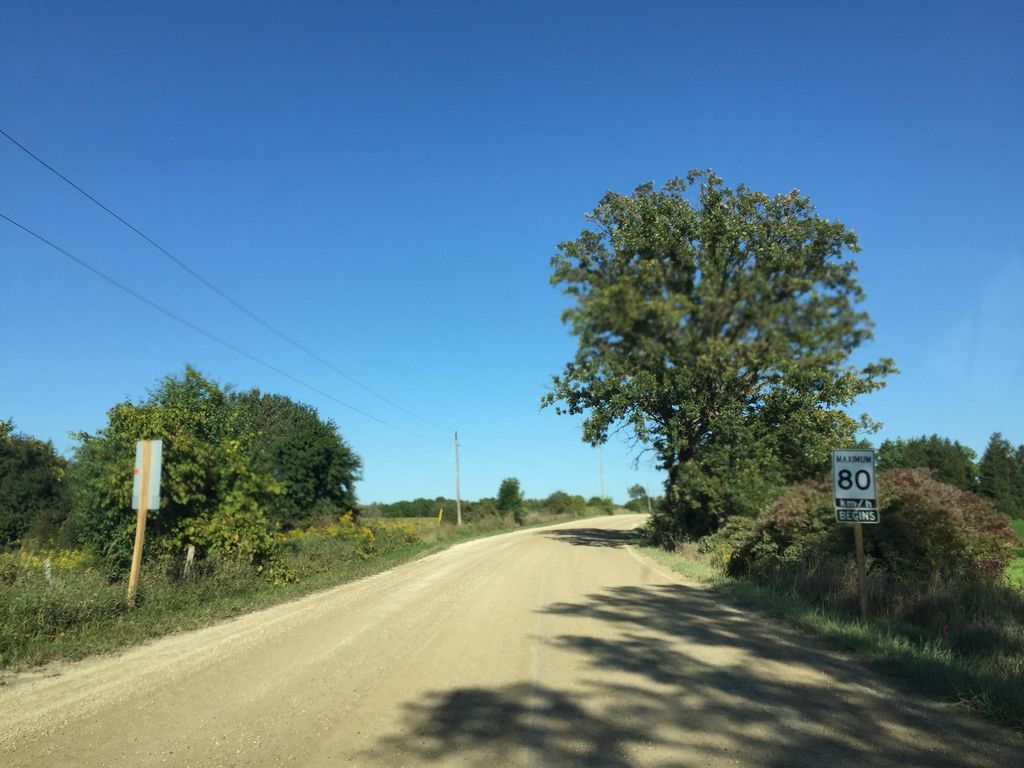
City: kitchener-waterloo